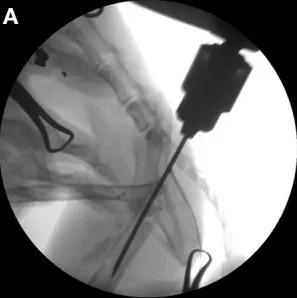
Intraoperative fluoroscopic series showing closed reduction and implant insertion in a 2-year-old cat with a comminuted proximal femur fracture. The intramedullary pin is inserted into the trochanteric region, normograde from proximal to distal.
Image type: radiology (x_ray)